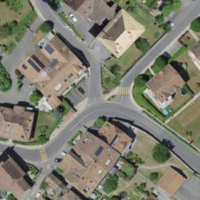
EUNIS habitat code: 55
Species observed at this site:
Viburnum tinus
Muehlenbeckia complexa